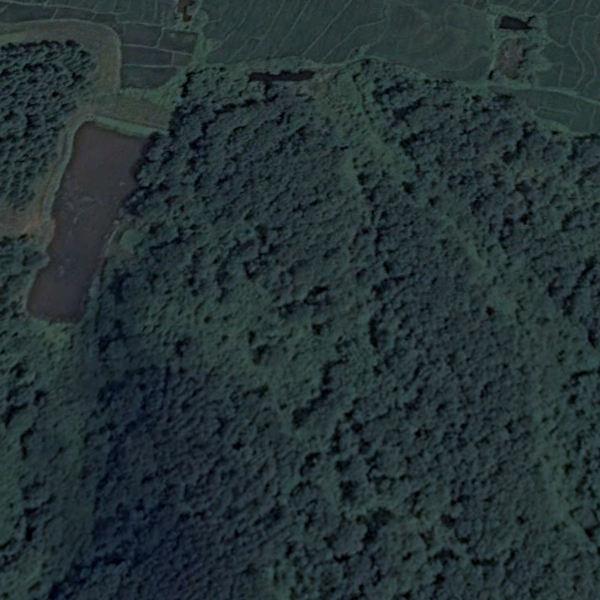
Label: Forest